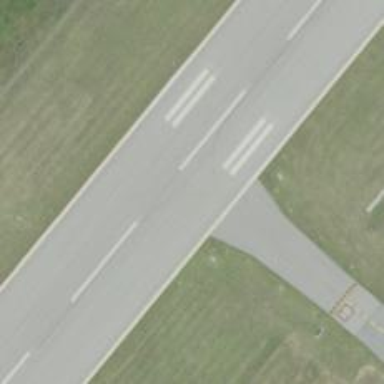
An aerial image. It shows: Image of taxiway at airport.